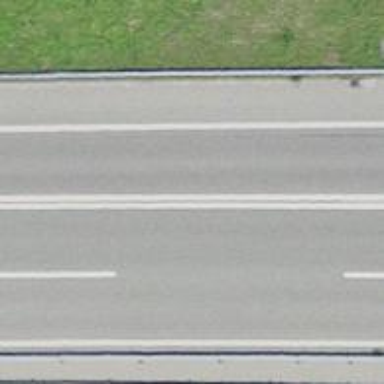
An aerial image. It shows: Road with "give way" sign.